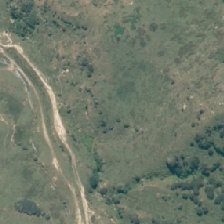
Land cover: low_producing_grassland